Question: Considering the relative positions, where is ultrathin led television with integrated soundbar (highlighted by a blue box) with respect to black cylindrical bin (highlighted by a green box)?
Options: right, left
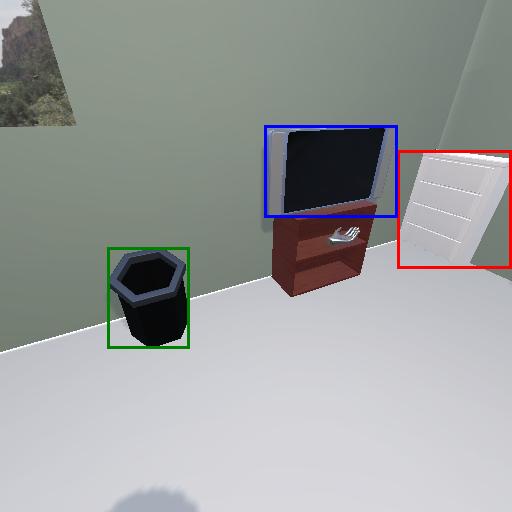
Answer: right